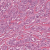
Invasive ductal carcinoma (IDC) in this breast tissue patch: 1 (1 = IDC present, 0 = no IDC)